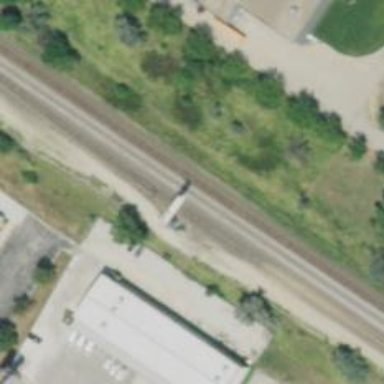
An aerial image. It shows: Railway signal.